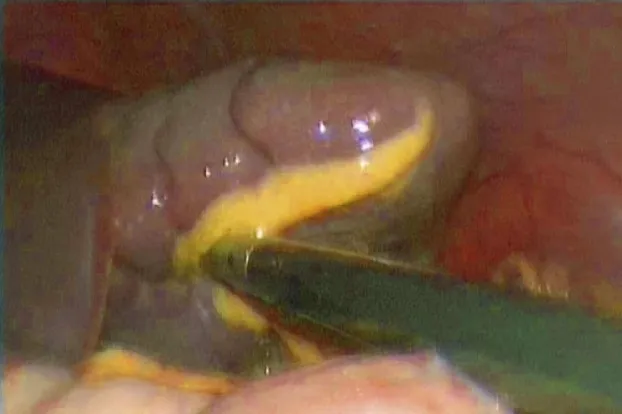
Spleen.
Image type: endoscopy (airway_endoscopy)